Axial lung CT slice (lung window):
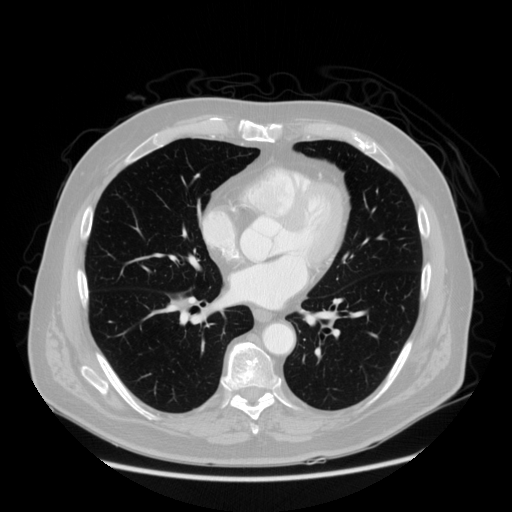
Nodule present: no